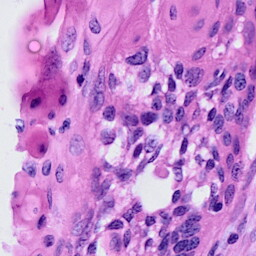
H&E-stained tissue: Cervix